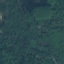
Label: Forest